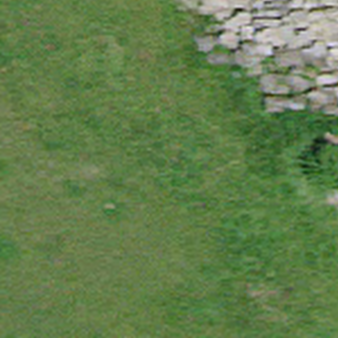
Label: other